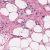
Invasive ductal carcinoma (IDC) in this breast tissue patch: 0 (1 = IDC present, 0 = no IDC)